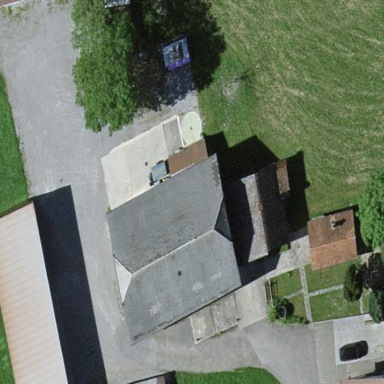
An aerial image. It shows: Farmyard area.